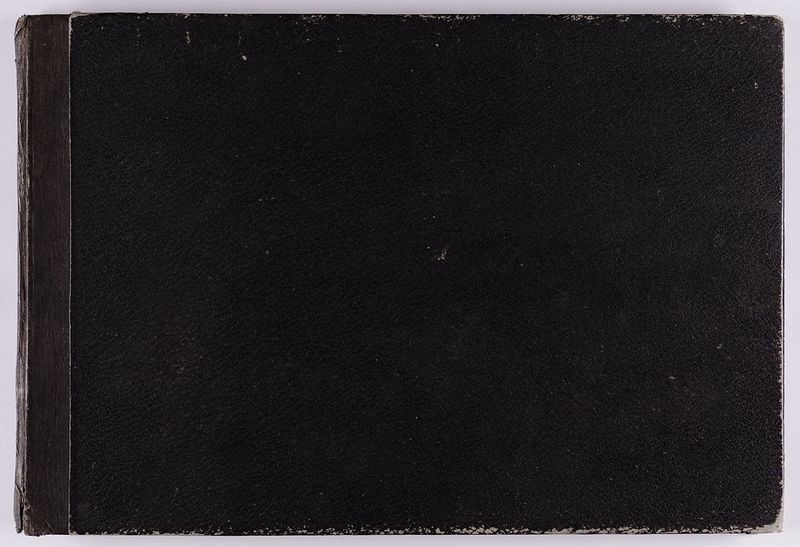
Titel: Sammelband 'Chinadarstellungen'
Künstler: Martin Engelbrecht
Standort: Hamburg
Institution: Museum für Kunst und Gewerbe Hamburg
Schlagwörter: schwarz, barock, papier, grafik, graphik, fotografie, photographie, buch, druckgraphik, druckgrafik, stich, bucheinband, buchrücken, antik, gebunden, skizzenbuch, kupferstich, wasserzeichen, album, ohne titel, reproduktionen, portfolio, ung, altes buch, barockzeit, barockzeitalter, druckerzeugnisse, mappenwerk, ornamentstich, vorlageblätter